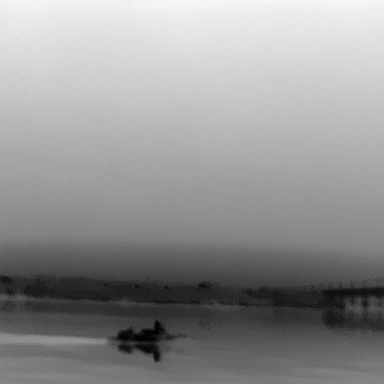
There is a canoe in the infrared image.